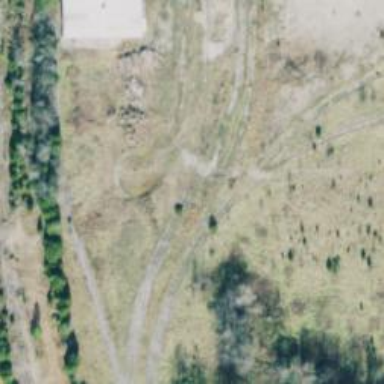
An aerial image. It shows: Disused railway spur line.